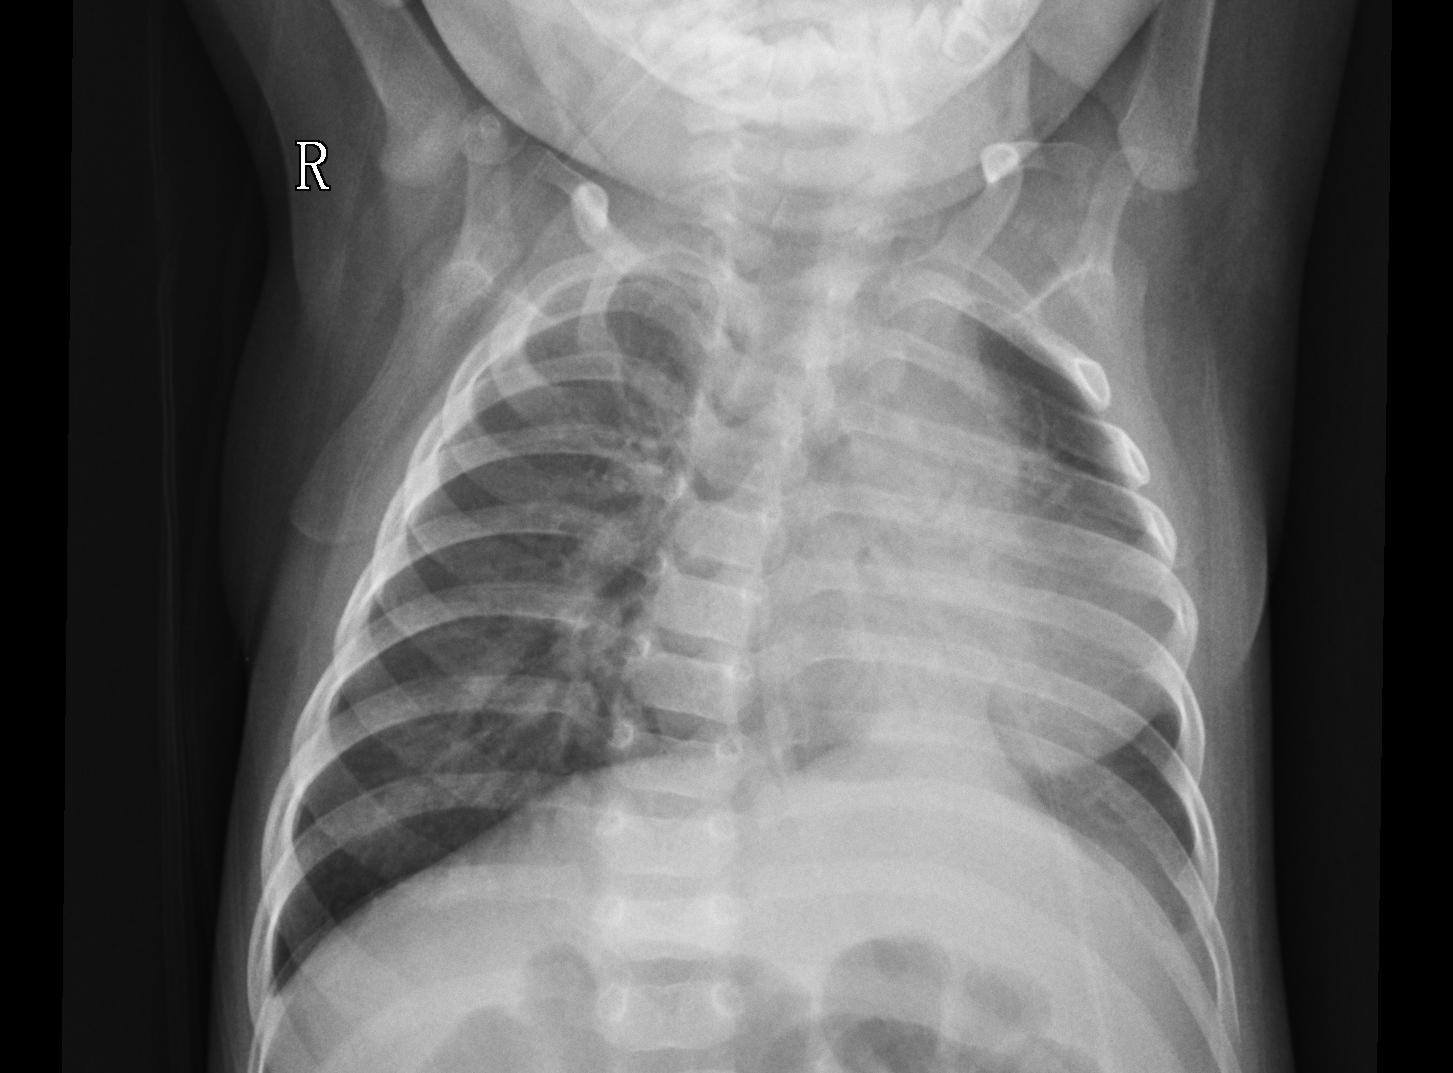
Diagnosis: PNEUMONIA